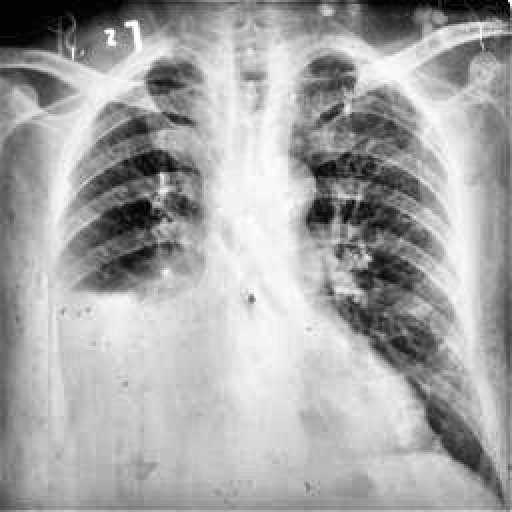
Finding: TUBERCULOSIS